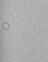
Label: camera_spot